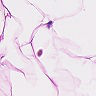
Metastatic tissue present: no